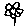
Label: flower